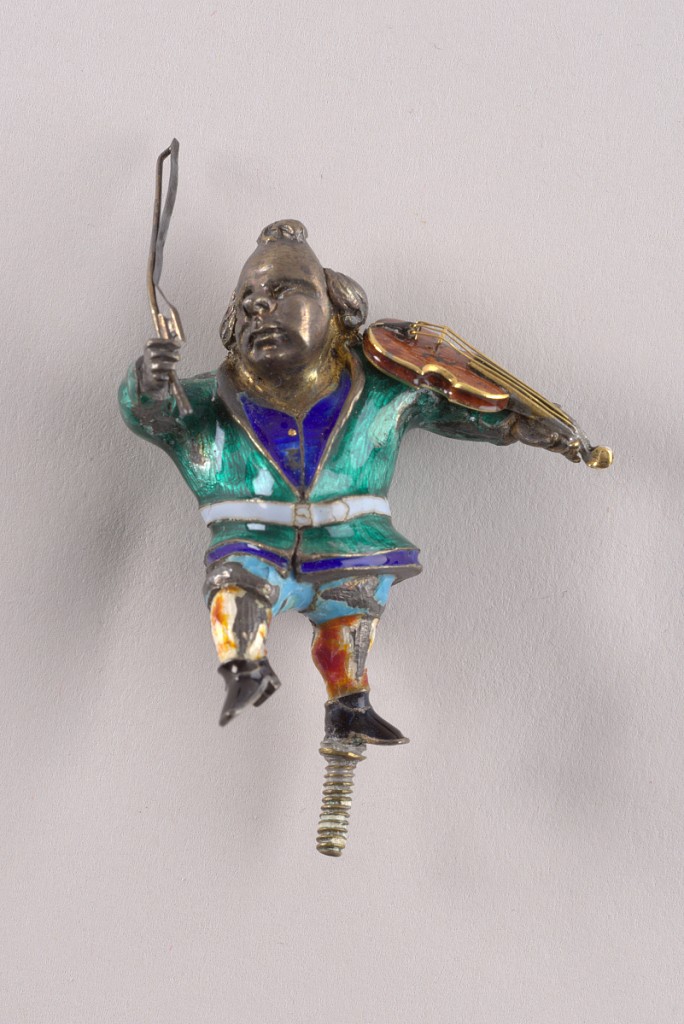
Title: Figure
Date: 1850–1900
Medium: Metal, enamel, gilt, gold
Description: Metal figurine of bald-pated man with top knot holding bow and brown enamel violin with gold strings and edging. Enameled costume: green jacket with gray blet, royal blue waistcoat with gold buttons, light blue breeches, white stockings with red and yellow mottling, black shoes. Threaded pin on base of left foot. Traces of gilding on neck, throat and violin bow.